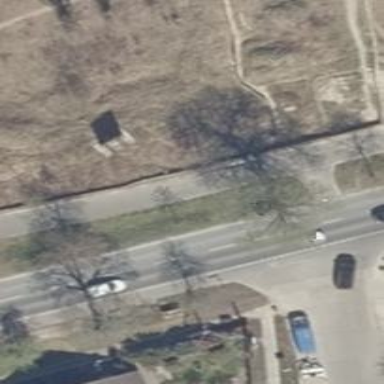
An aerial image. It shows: Sidewalk.